Field crop: maize
Growth stage: 1
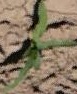
Species: maize